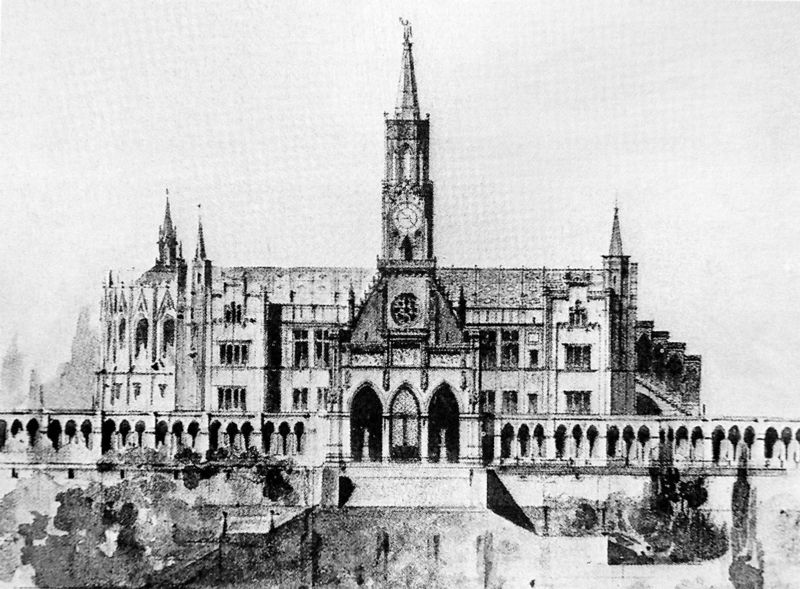
Titel: Entwurf zum Athenäum (heute Maximilianeum) in München
Künstler: Ludwig Lange
Standort: Berlin
Institution: Technische Universität, Plansammlung
Schlagwörter: baum, feder, flügel, himmel, mann, schatten, weiß, aquarell, bäume, kirchturm, fenster, grau, laterne, licht, schwarz, skizze, säulen, zeichnung, anlage, dach, gebäude, haus, park, schloss, wand, architektur, barock, sockel, spitze, natur, büsche, kirche, figur, spitzen, gotik, wald, turm, garten, schiff, schiffe, ansicht, bogen, fassade, türen, studie, giebel, mauer, grafik, graphik, romantik, treppe, treppen, spitz, symmetrie, uhr, aufgang, stufe, stufen, hoch, tor, zinnen, galerie, oben, bögen, eingang, gang, laviert, tusche, arkade, türmchen, türme, palast, dom, symmetrisch, druck, stich, seite, schwarzweiß, quer, rathaus, tinte, arkaden, kathedrale, fries, portal, tore, sims, gesims, mittelschiff, gotisch, rosette, seitenschiff, spitzbogen, spitzbögen, apsis, romanik, chor, kapelle, historismus, laubengang, parlament, masswerk, turmuhr, säulengang, kreuzgang, aufriß, fialen, neo, nordeingang, neogotik, neugotik, staute, neogotisch, wimperg, sikzze, uhrrn, spietze, kreuzbögen, himmelkirche